Aerial crown-view tile of a tropical tree (Barro Colorado Island, Panama), acquired 20241112:
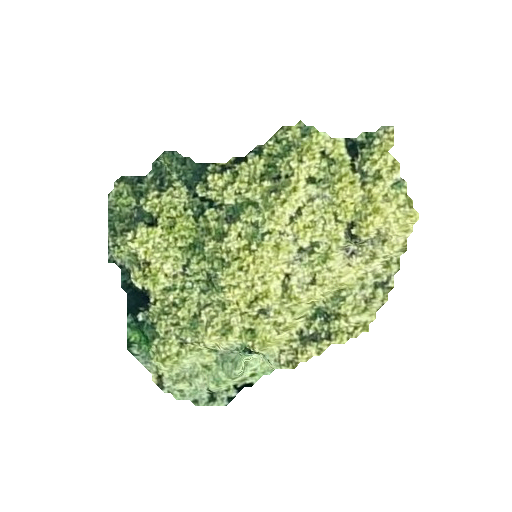
Species: Anacardium excelsum
GBIF accepted scientific name: Anacardium excelsum
Crown area: 95.413 m²